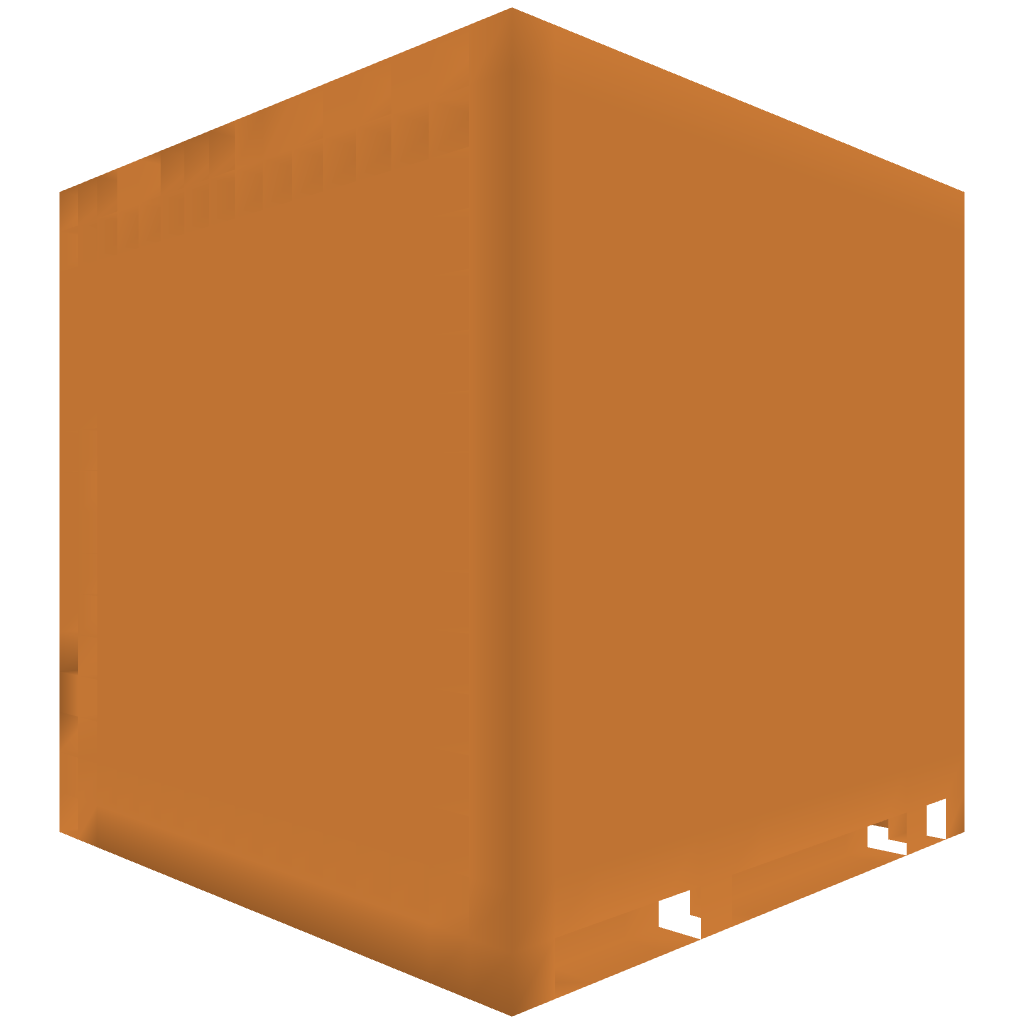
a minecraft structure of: Jack-O-Lantern a large orange pumpkin 17 block high with a bit of brown wood and dirt to construct the face